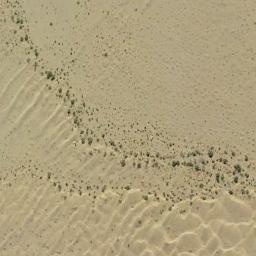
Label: chaparral